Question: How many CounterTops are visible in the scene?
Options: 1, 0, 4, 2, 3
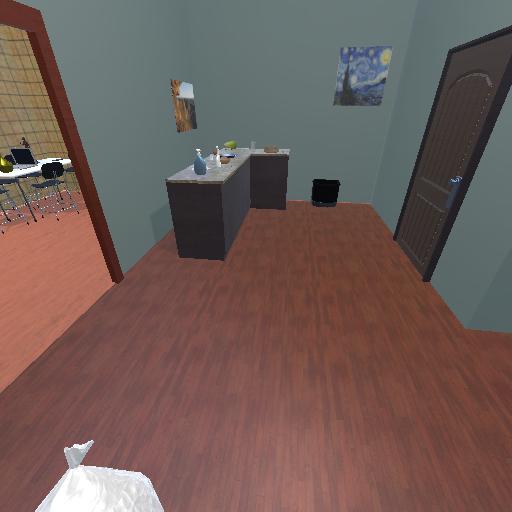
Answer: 1